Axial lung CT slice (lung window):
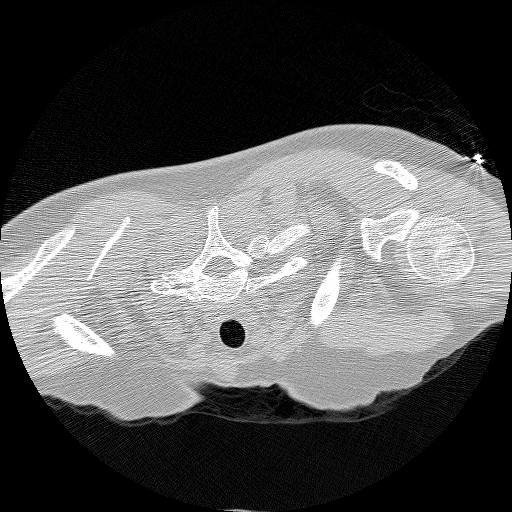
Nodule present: no